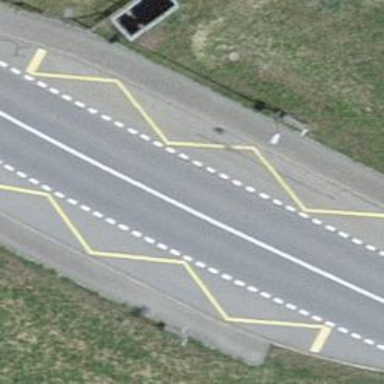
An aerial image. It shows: Bus stop equipped with public transport stop position.